Question: I'm developing an application that showing a game list, inside every game's itemView, i also have a video list to be showing. preview and structure are following.

I deploy a RecyclerView as the window root view, and then for the videos, i used grid-style RecyclerView to display, so here we got a nested RecyclerView structure.
But there is trouble because the number of videos is inconsistent between games, i don't want the RecyclerView of video list able to being scroll, so the best way is make the View's height stretch dynamically depends on how much rows it have. I heard a disappointing conclusion said there is no a way to accomplish this from internet. Is that really? any alternative can doing this?
So far about this question, i haven't idea to solve it, so i change the RecyclerView's height manually as a temporary solution.
'''
videoGridRecyclerView.getLayoutParams().height = rowCount * 242;
'''
Given that video items are completely same structure, it would be nice if those RecyclerViews can re-use that video's itemViews once they already swipe off with the screen, it shall takes much better performance improvement.
Then i tried to have a particular RecycledViewPool to propagating to every nested RecyclerViews.
'''
public class MainActivity extends Activity {
private RecyclerView.RecycledViewPool mViewPool;
@Override
protected void onCreate(Bundle savedInstanceState) {
super.onCreate(savedInstanceState);
setContentView(R.layout.activity_main);
// create the RecycledViewPool from first and re-use for each nested RecyclerViews.
mViewPool = new RecyclerView.RecycledViewPool();
...
}
}
'''
Even i done this effort, i keep notice that the onCreateViewHolder method being performed and the inflate counter getting increase during i swipe the root RecyclerView circularly.
'''
private static class VideoAdapter extends RecyclerView.Adapter<GridViewHolder> {
private List<Video> mVideoList;
private VideoAdapter(List<Video> videoList) {
mVideoList = videoList;
}
// this method would always invoke during i swipe the RecyclerView.
@Override
public GridViewHolder onCreateViewHolder(ViewGroup container, int viewType) {
Log.e("", String.format("createViewCount : %d", ++MainActivity.STAT_GAME_VIDEO_ITEM_COUNT));
return new GridViewHolder(inflate(container, R.layout.game_video_item)) {};
}
}
'''
Is this idea of mine will work? or i've doing it wrong? I want to achieve this effect, any other advices even if that aren't about RecyclerView would be appreciative, thanks in advance.
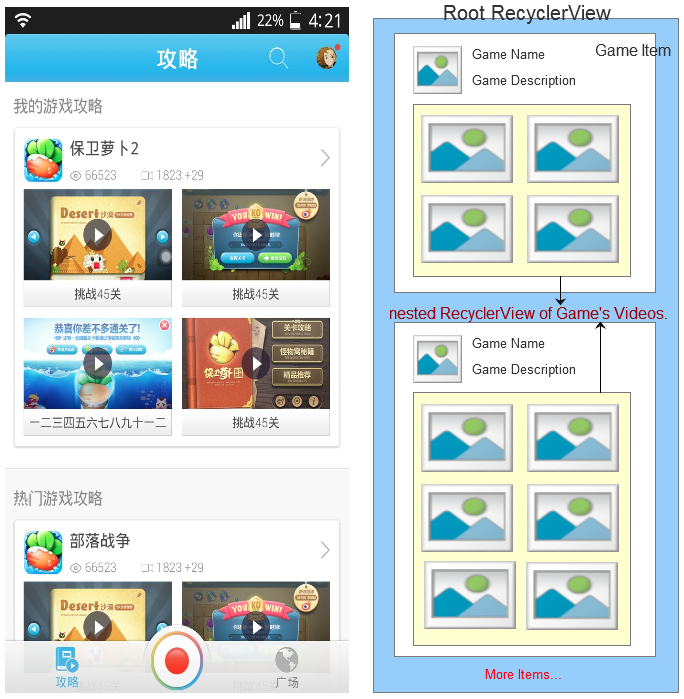
Answer: By now, I used GridLayout instead of the nested RecyclerView, and recycling views which inside those GridLayout myself. But it is probably not a good way because my recycling logical was very simplicity. The application still a little bit stutter while fast scrolling, I haven't figure it out. As a viable ending, I push my code in <URL>. Please advising me if you have ideas, thanks.